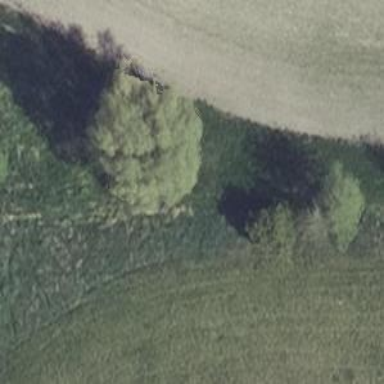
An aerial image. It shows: Broadleaved tree with lush foliage.